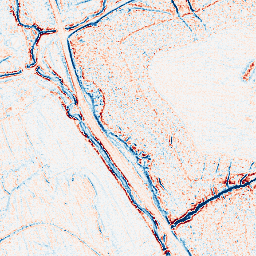
Category: edge_preserving
Decomposition family: anisotropic_diffusion
Decomposition parameters: iterations: 5
kappa: 50
gamma: 0.1
Upsampling method: linear_exact
Upsampling parameters: scale: 8
Upsampling scale: 8